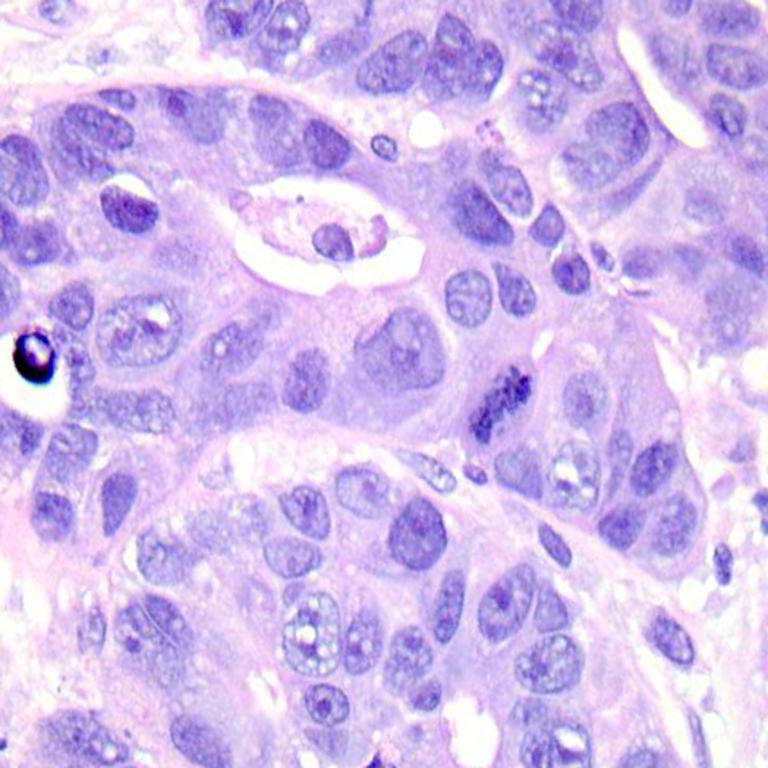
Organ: colon
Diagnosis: adenocarcinomas